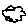
Label: cloud